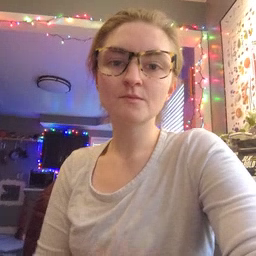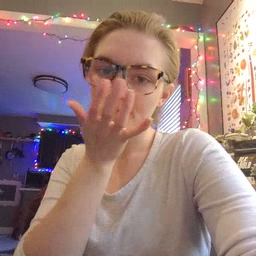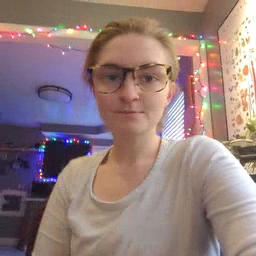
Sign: grass